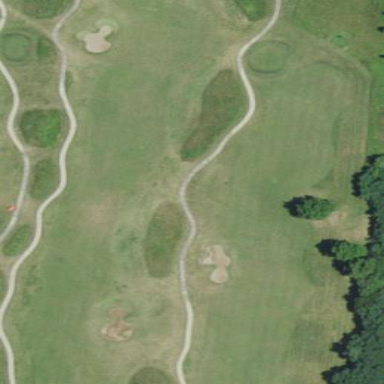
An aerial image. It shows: Grassy area designated as golf fairway.